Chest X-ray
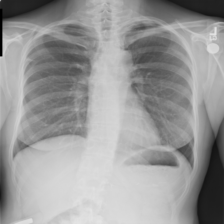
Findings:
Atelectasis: negative
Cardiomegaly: negative
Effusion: negative
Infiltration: negative
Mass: negative
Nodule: negative
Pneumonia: negative
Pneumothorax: negative
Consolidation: negative
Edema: negative
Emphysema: negative
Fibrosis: negative
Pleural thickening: negative
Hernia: negative